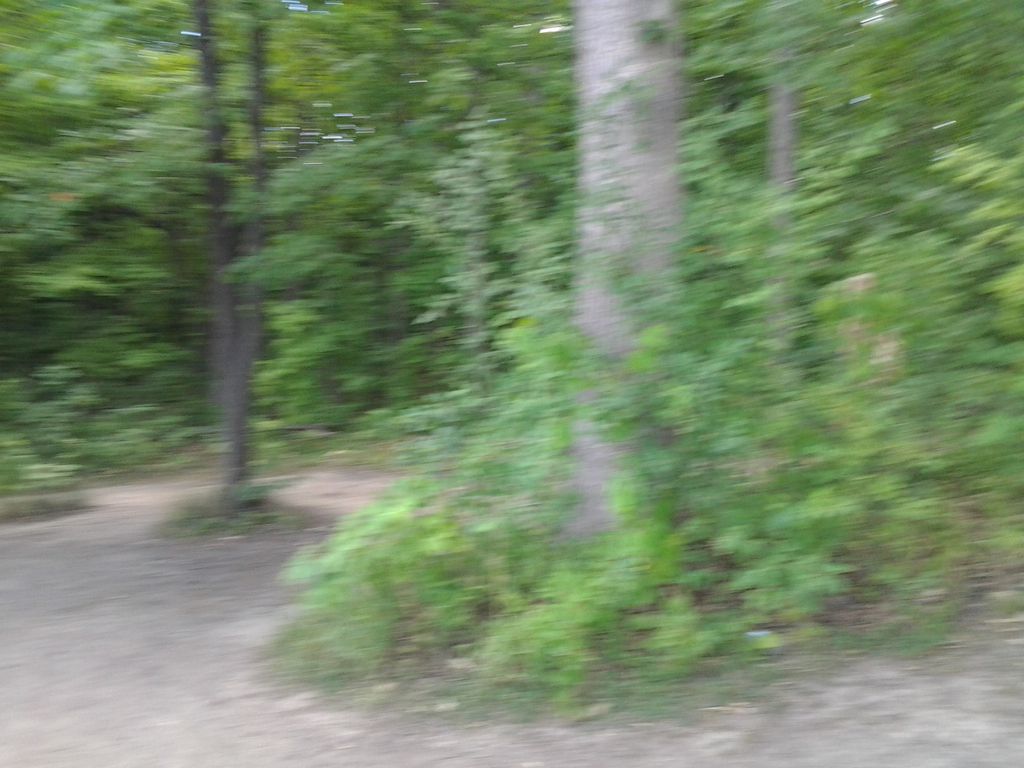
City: hamilton